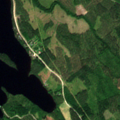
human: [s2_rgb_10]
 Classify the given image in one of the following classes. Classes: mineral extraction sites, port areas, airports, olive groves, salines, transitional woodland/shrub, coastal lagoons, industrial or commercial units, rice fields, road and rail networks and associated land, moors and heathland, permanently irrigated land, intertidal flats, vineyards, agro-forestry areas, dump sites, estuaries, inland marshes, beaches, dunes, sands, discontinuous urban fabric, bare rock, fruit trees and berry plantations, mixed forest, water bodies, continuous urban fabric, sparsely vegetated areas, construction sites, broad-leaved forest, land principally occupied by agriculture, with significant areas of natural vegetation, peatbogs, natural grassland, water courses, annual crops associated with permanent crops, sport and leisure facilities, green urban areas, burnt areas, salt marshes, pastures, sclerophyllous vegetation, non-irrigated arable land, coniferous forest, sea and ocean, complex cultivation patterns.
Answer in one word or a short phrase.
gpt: coniferous forest, mixed forest, water bodies